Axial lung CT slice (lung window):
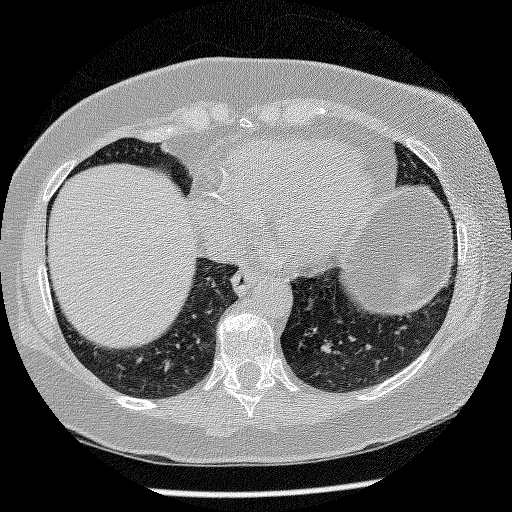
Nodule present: no